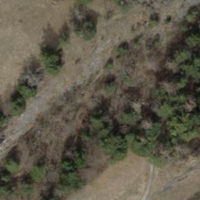
EUNIS habitat code: 23
Species observed at this site:
Primula veris